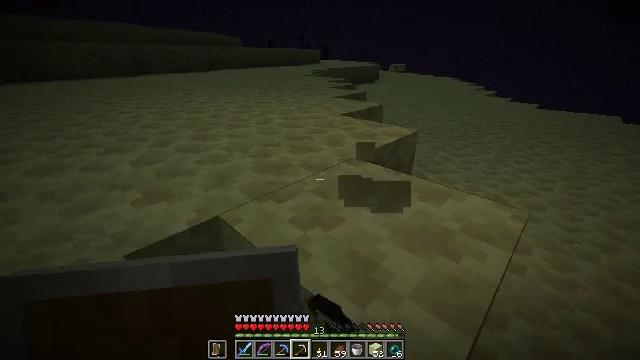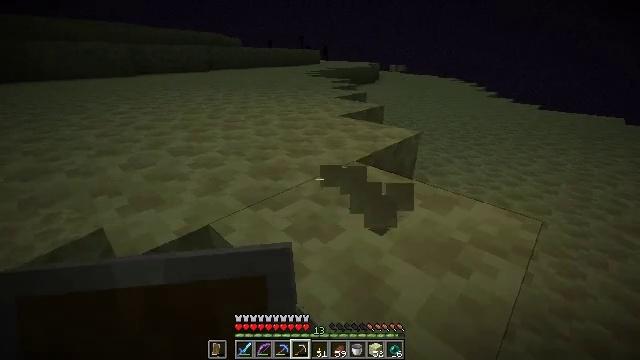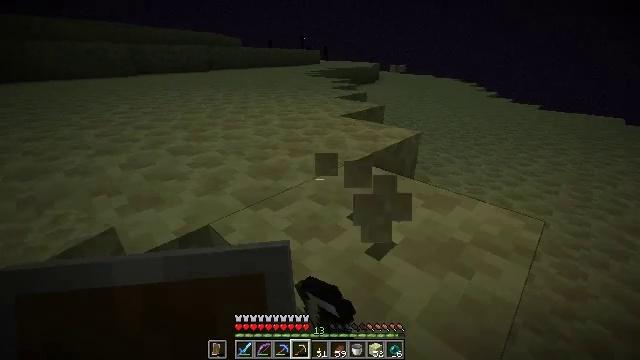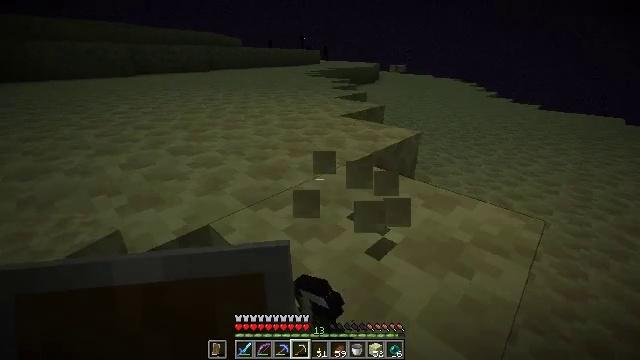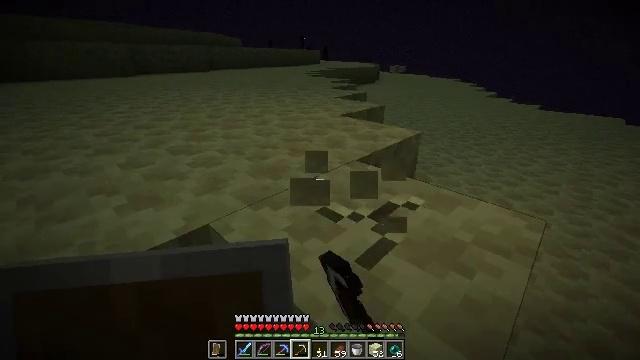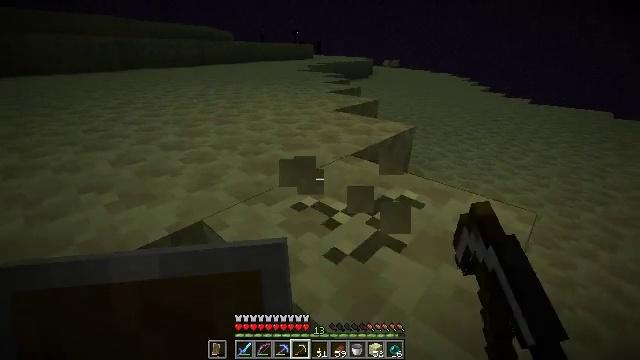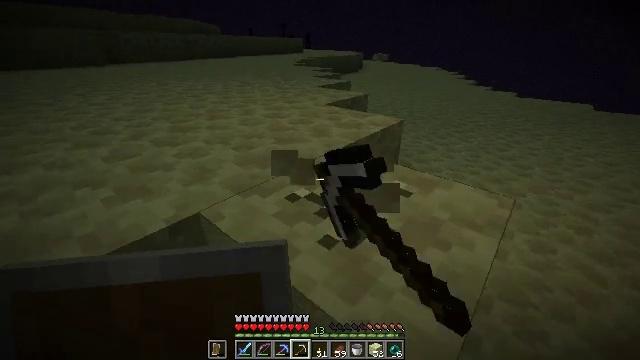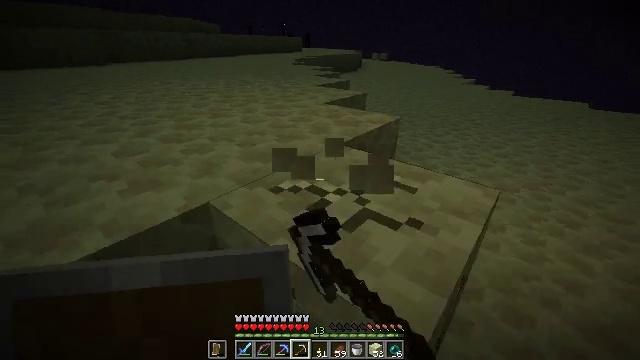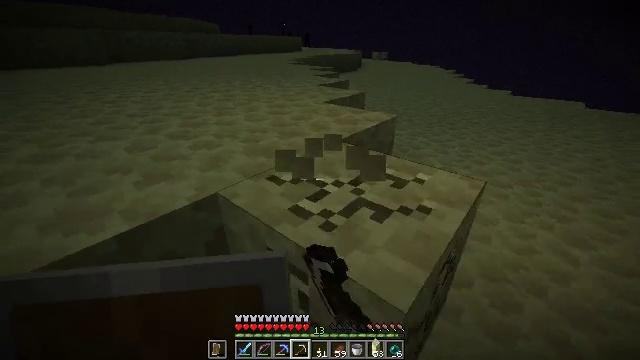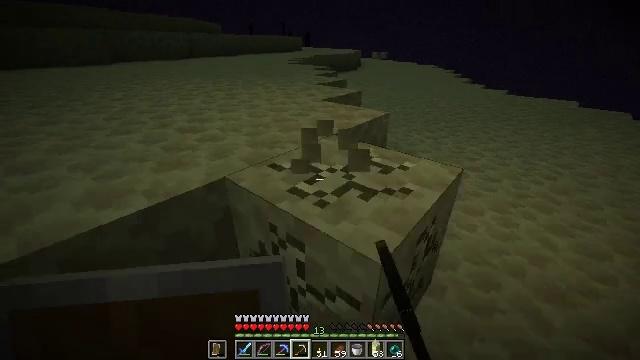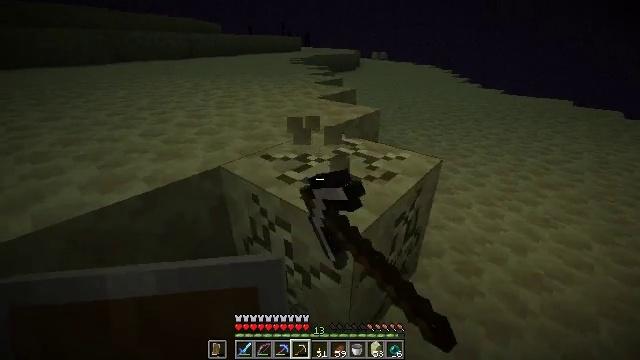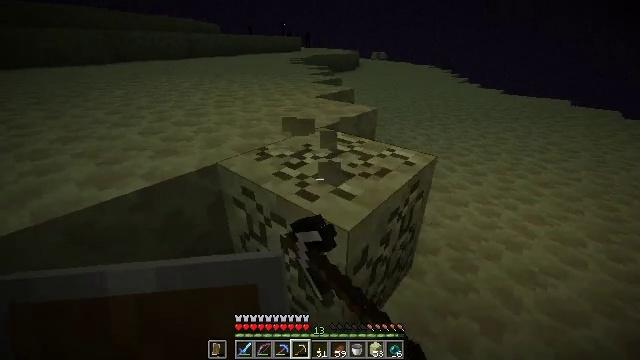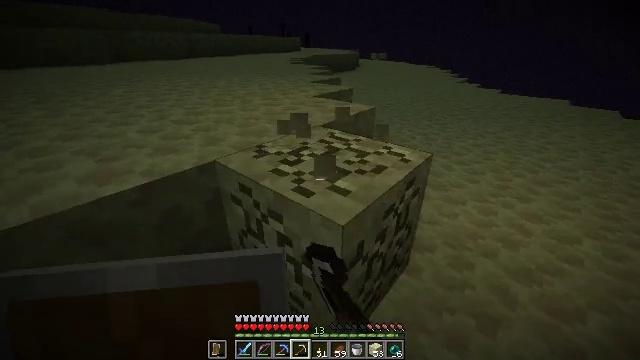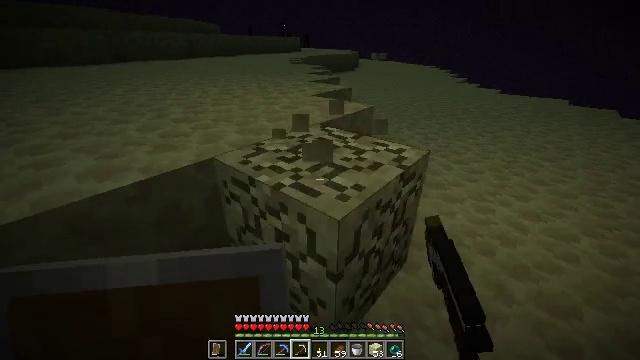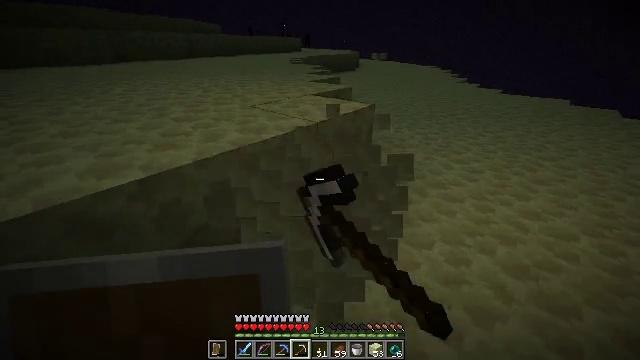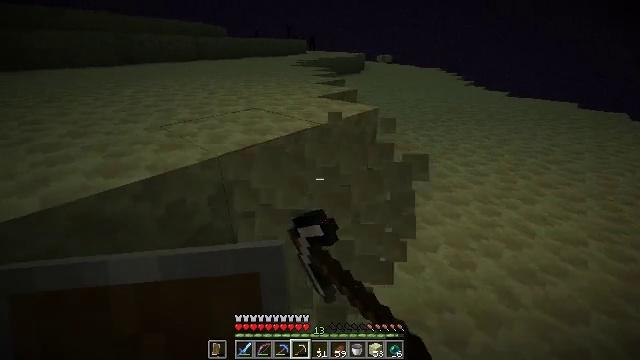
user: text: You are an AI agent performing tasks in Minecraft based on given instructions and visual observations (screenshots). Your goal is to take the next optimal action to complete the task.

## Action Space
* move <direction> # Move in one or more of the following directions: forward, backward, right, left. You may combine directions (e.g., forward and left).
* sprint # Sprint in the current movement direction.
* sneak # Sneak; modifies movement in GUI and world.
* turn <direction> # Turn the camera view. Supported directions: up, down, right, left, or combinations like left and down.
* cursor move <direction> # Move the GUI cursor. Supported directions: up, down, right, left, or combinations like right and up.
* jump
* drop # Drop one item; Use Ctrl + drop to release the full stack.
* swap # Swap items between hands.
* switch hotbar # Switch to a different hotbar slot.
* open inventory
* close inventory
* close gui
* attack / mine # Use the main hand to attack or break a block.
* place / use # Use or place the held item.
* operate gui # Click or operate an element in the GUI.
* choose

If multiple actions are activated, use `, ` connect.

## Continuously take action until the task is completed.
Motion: motion action
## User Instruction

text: Gather end stone from the End.
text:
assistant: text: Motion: attack / mine
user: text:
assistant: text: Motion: attack / mine
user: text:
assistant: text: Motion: attack / mine
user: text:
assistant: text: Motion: attack / mine
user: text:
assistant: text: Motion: turn right and down, attack / mine
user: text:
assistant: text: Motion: move back, turn right and down, attack / mine
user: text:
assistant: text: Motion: move back, attack / mine
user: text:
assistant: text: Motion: move back, attack / mine
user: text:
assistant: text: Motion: move back, attack / mine
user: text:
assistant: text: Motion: attack / mine
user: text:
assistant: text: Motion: attack / mine
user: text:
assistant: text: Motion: attack / mine
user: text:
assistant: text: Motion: attack / mine
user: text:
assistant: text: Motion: attack / mine
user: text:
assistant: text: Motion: turn left, attack / mine
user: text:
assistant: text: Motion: turn left and up, attack / mine
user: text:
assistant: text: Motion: turn left, attack / mine
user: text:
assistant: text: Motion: attack / mine
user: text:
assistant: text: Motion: move forward, attack / mine
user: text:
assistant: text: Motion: move forward, attack / mine
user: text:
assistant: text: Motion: move forward, attack / mine
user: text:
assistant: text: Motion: move forward, attack / mine
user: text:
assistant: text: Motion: attack / mine
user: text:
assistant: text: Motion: attack / mine
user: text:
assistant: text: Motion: attack / mine
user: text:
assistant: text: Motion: attack / mine
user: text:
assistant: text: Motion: attack / mine
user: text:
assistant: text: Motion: attack / mine
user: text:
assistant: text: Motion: attack / mine
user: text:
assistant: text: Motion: attack / mine